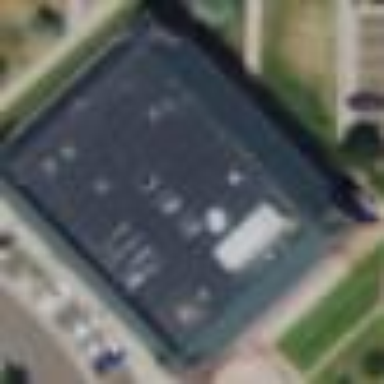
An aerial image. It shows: Commercial building.